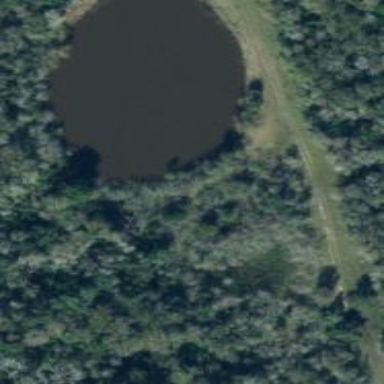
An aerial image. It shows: Pond with natural water.